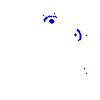
Particle: electron